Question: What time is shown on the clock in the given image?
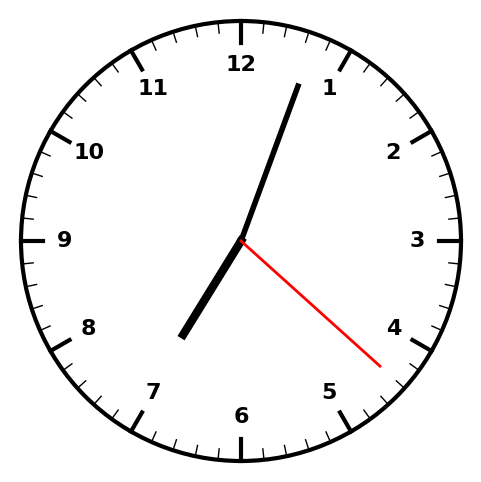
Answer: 07:03:22